Interaction volume radius: 5 \u00c5
Interaction volume height: 40 \u00c5
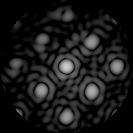
Disorder parameter: 0.1688